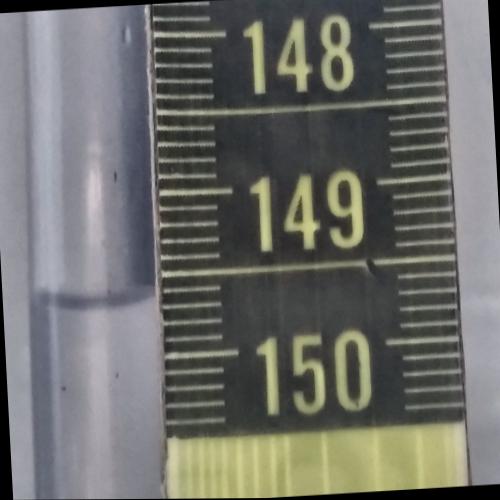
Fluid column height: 149.7 cm